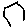
Label: hexagon